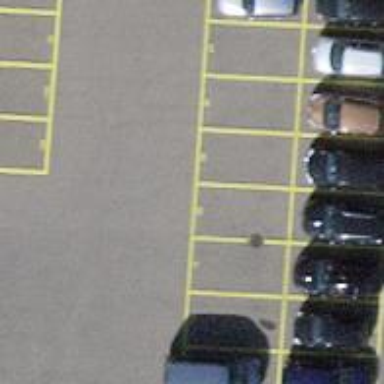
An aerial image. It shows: Road serving as parking aisle.